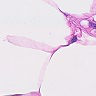
Metastatic tissue present: no